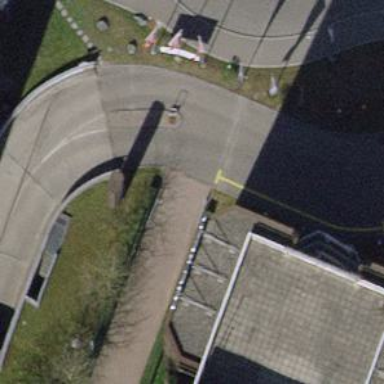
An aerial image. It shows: Openable double cycle barrier.